Aerial crown-view tile of a tropical tree (Barro Colorado Island, Panama), acquired 20250414:
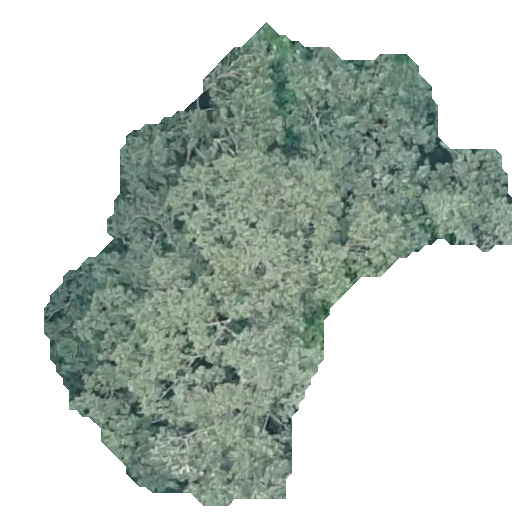
Species: Guazuma ulmifolia
GBIF accepted scientific name: Guazuma ulmifolia
Crown area: 181.824 m²